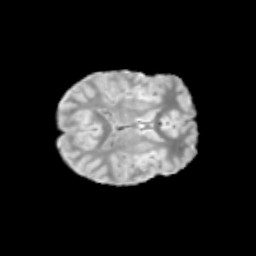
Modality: T2w
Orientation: axial
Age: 12
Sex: female
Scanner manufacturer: siemens
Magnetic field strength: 3 T
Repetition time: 3.8 s
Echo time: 0.07 s